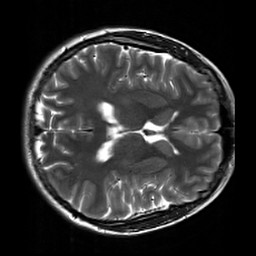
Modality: T2w
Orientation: axial
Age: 21
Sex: female
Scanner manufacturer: siemens
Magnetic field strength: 3 T
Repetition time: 7 s
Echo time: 0.09 s